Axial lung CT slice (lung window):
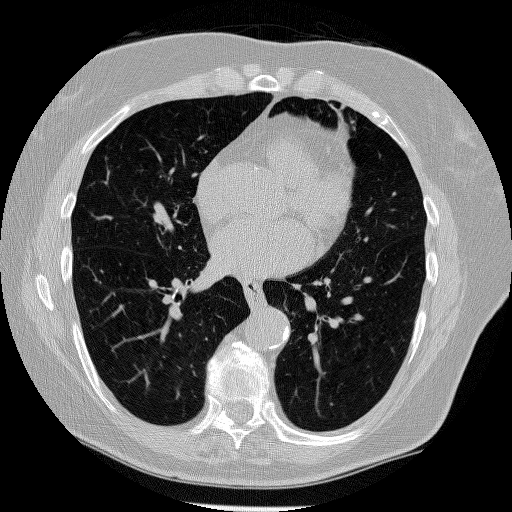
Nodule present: no